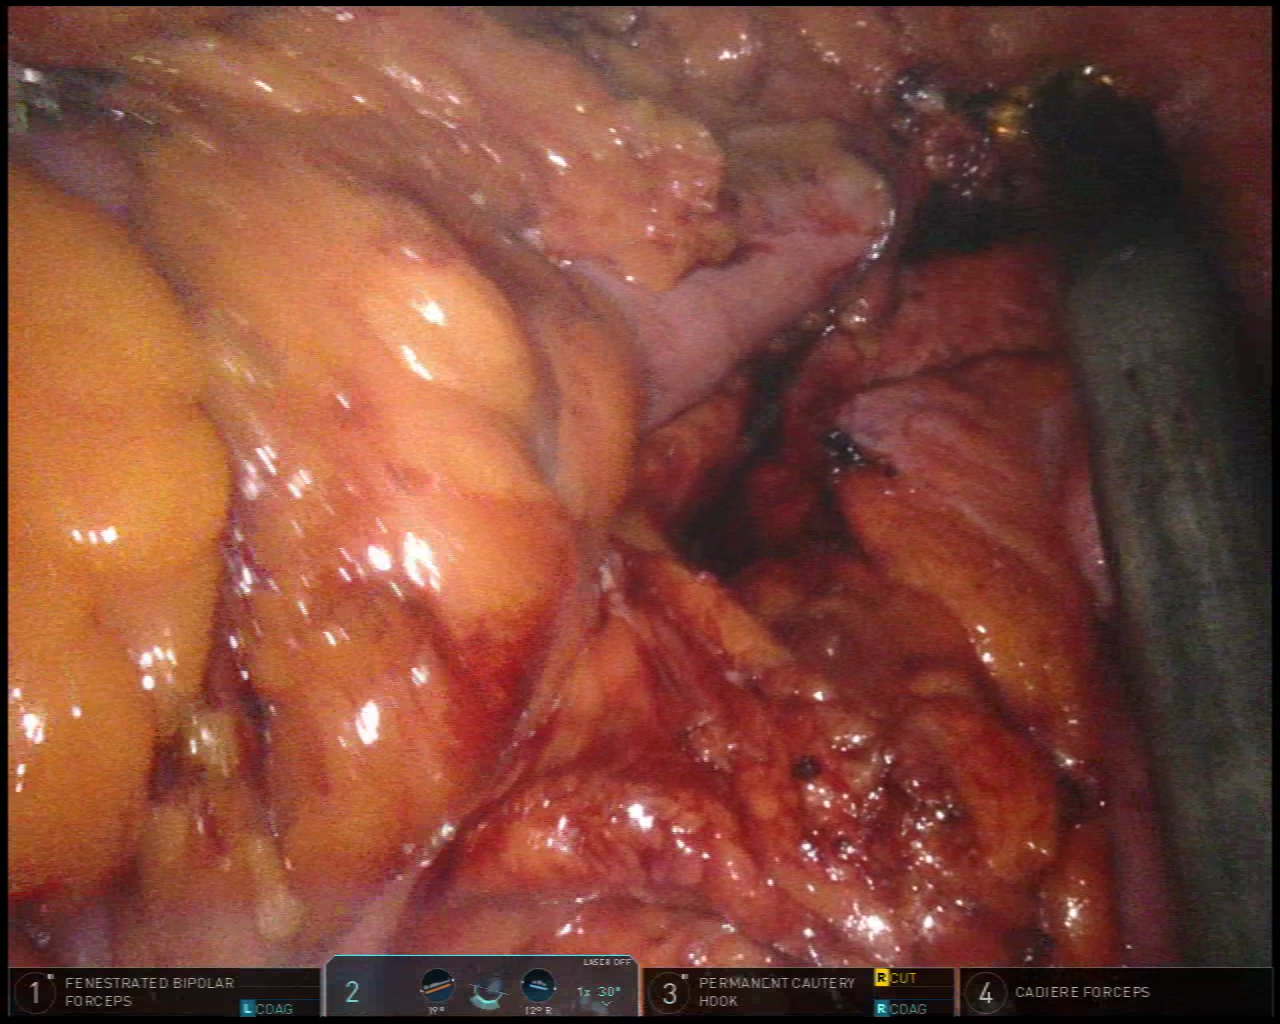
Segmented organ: stomach
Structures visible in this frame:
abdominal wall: no
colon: yes
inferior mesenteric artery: no
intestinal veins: no
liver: no
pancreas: no
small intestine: no
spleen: no
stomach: yes
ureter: no
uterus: no
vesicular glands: no